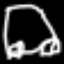
Label: frog